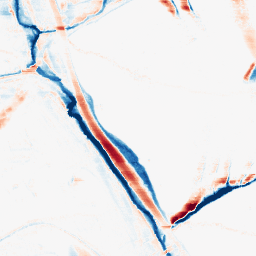
Category: morphological
Decomposition family: morphological_rect
Decomposition parameters: operation: average
width: 20
height: 5
Upsampling method: quartic
Upsampling parameters: scale: 4
Upsampling scale: 4